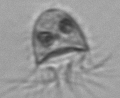
Label: Balanion